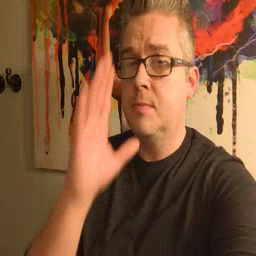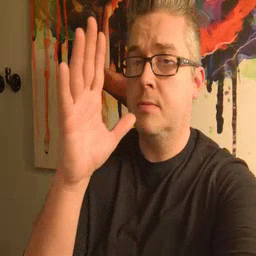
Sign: grandma